Interaction volume radius: 10 \u00c5
Interaction volume height: 10 \u00c5
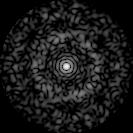
Disorder parameter: 0.7888